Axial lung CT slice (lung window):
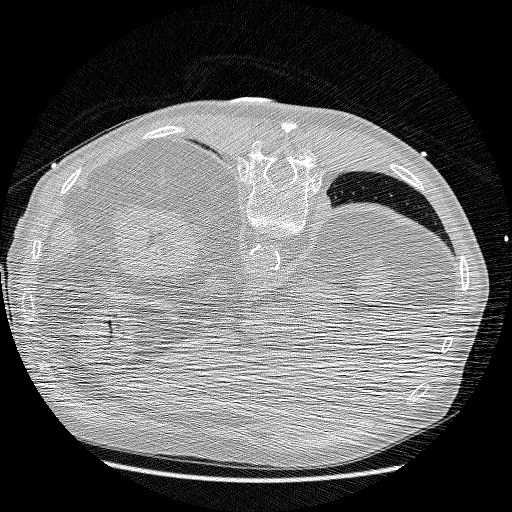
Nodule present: no